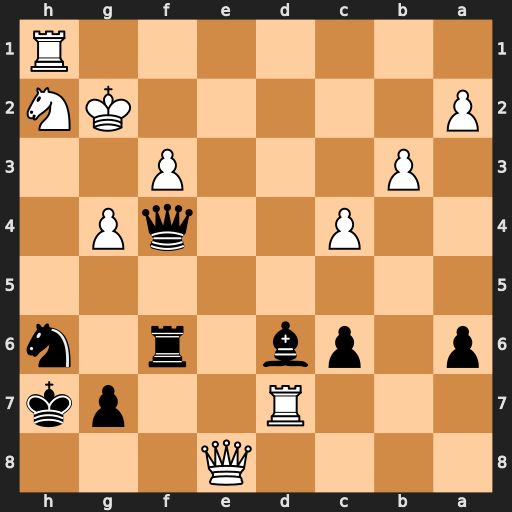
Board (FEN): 4Q3/3R2pk/p1pb1r1n/8/2P2qP1/1P3P2/P5KN/7R
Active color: b
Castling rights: -
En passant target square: -
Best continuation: Qg3+ Kf1 Rxf3+ Nxf3 Qxf3+